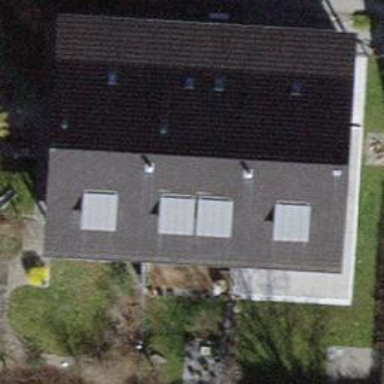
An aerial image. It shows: Terrace-style building with gabled roof.